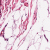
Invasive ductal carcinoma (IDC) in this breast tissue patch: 0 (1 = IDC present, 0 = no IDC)